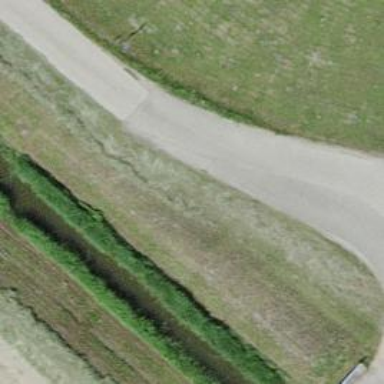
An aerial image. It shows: Agricultural track with grade 1 surface suitable for agricultural vehicles.